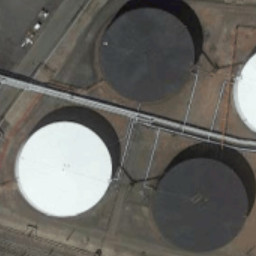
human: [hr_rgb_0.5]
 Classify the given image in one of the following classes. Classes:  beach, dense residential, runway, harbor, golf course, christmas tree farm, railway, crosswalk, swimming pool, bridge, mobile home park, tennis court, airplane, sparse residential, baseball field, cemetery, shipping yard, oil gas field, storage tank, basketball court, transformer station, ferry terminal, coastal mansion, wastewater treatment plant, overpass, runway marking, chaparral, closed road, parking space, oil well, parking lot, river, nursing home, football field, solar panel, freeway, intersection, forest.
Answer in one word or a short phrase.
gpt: storage tank